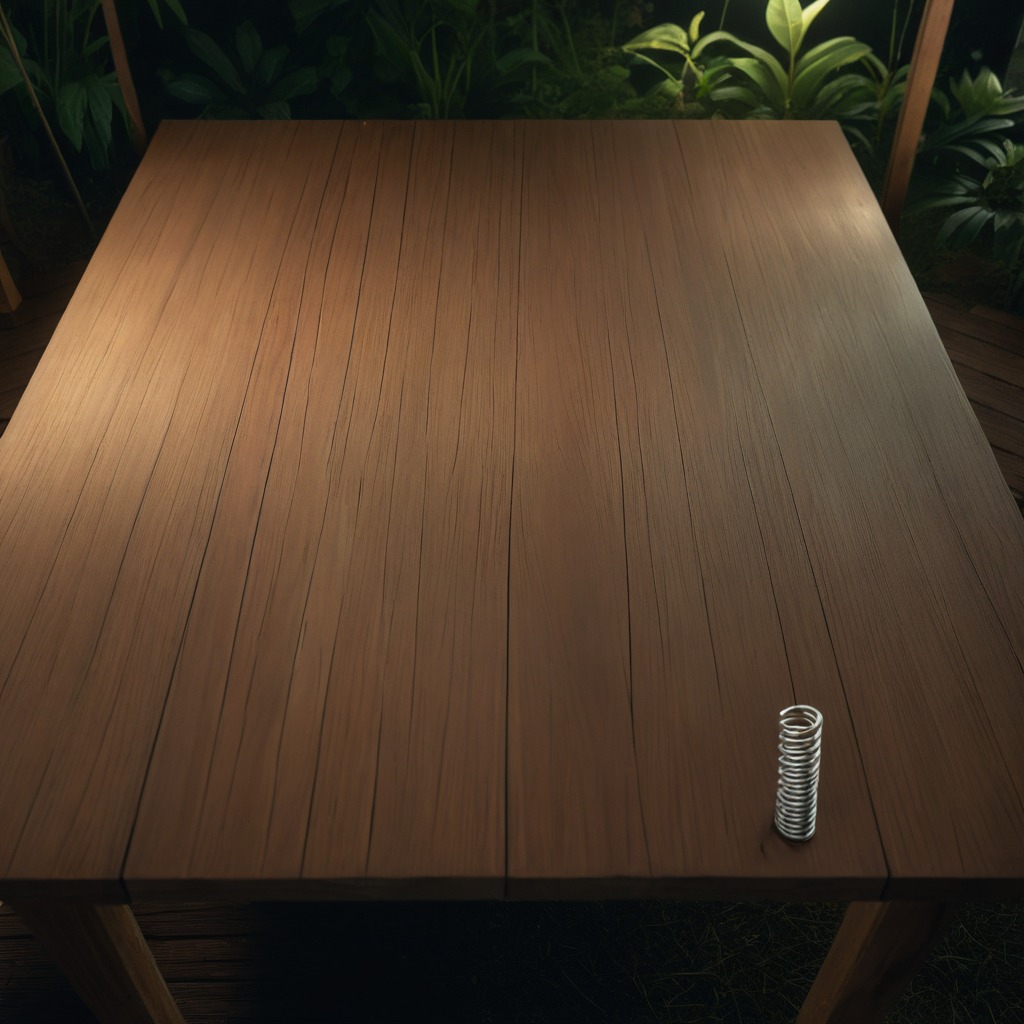
A coiled metal spring is lying on a wooden table inside a jungle field workshop tent at night.